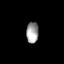
Tissue: prostate
Cell type: T cells
Senescence score: 0.3077
Nuclear area (px): 252
Mean DAPI intensity: 158.603